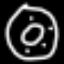
Label: donut